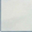
Piece: xx